Question: This is the expansion diagram of a second-order Rubik's Cube. Given the initial state, you can perform 18 standard operations. Find the minimum number of steps to make the Rubik's Cube reach the restored state. The goal is to restore the cube to its original state, with green on the front face, white on the top, and yellow on the bottom, disregarding isomorphic configurations.
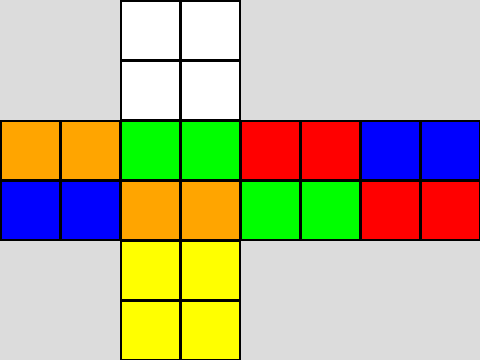
Answer: 1